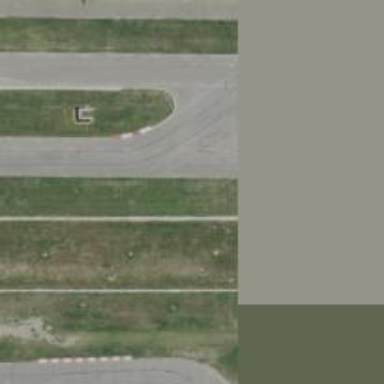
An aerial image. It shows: Raceway for motor sports.